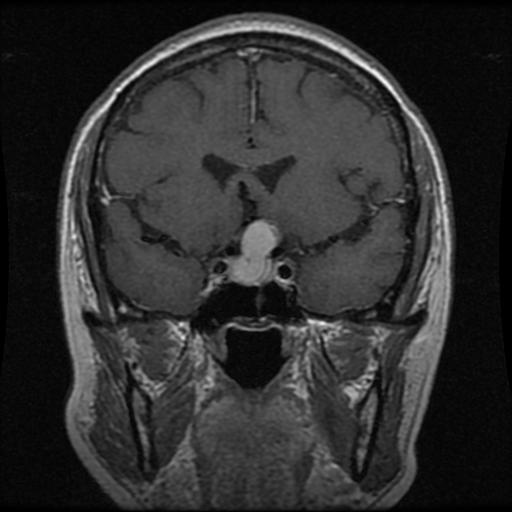
Label: pituitary